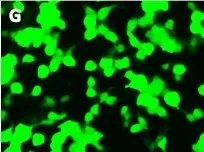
Detection of AQP4- IgG and AGO- IgG by IIF-CBA. 2- IgG in serum. 1:100 titer).
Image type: pathology (immunostaining)